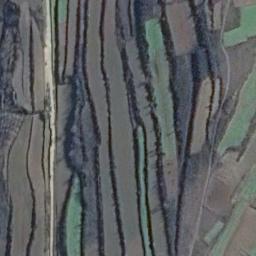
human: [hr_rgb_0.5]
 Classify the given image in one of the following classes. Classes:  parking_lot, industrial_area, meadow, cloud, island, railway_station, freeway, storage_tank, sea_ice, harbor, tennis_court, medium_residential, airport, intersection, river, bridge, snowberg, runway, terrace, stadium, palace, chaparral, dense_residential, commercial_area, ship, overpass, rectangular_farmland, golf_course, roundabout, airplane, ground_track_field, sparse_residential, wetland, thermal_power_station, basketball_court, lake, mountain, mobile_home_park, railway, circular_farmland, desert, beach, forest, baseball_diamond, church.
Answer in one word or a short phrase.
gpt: terrace